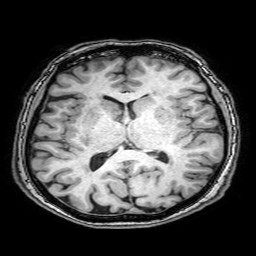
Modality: T1w
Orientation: coronal
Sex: female
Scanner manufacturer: philips
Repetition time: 0.008106 s
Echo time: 0.00371 s